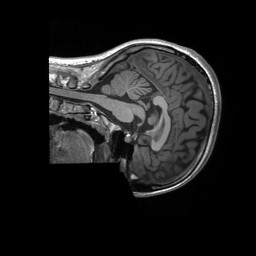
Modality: T1w
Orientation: sagittal
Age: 19
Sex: male
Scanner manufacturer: siemens
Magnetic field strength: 3 T
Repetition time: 2.3 s
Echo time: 0.00232 s